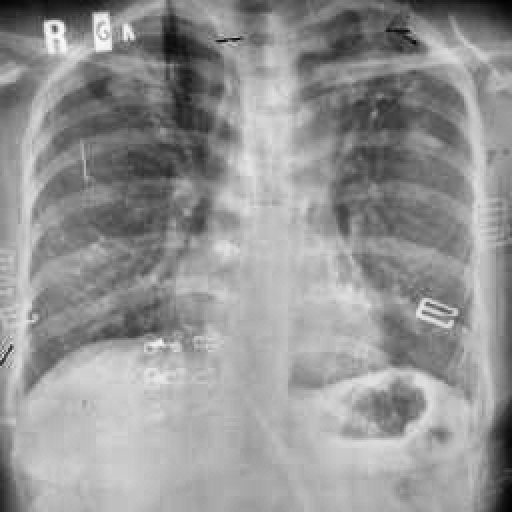
Finding: TUBERCULOSIS